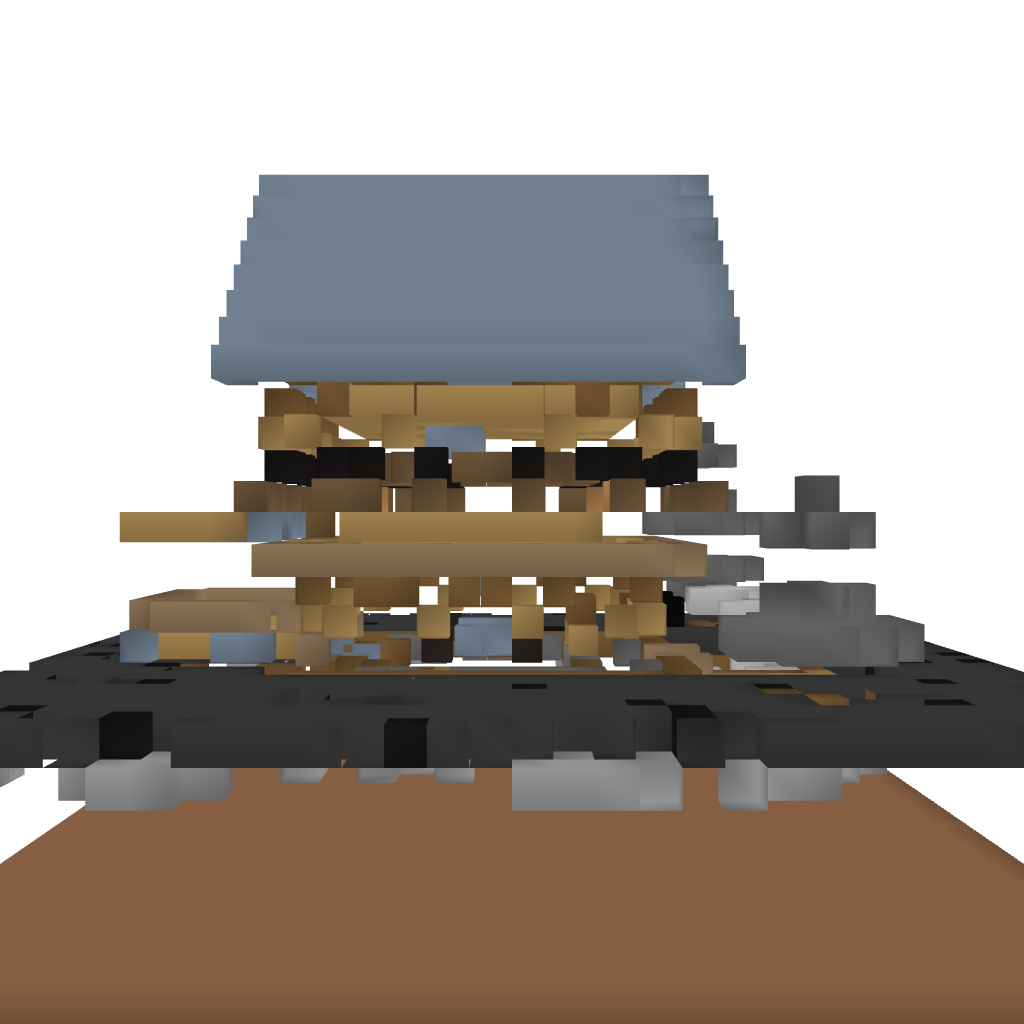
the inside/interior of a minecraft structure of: Medieval House